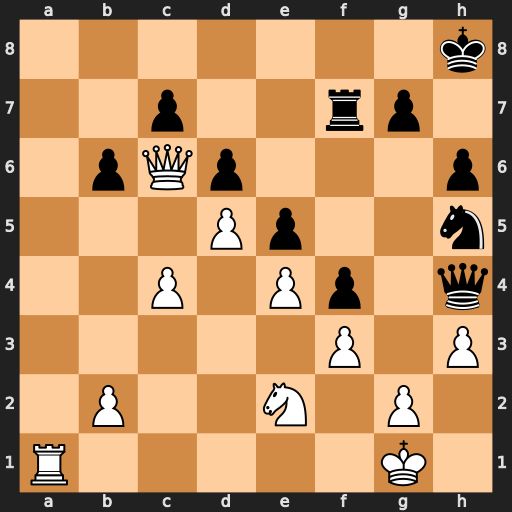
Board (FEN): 7k/2p2rp1/1pQp3p/3Pp2n/2P1Pp1q/5P1P/1P2N1P1/R5K1
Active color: w
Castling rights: -
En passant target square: -
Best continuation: Qe8+ Kh7 Qxf7